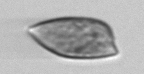
Label: Prorocentrum_dentatum